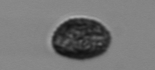
Label: Pseudochattonella_farcimen